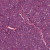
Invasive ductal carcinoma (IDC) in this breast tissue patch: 1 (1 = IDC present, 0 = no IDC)